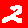
Digit: 2